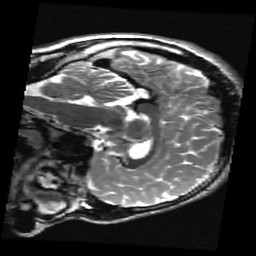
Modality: T2w
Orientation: sagittal
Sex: male
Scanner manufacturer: ge
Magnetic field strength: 3 T
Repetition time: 5 s
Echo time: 0.1017 s